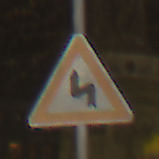
Verkehrszeichen: DoppelkurveZunaechstLinks
Umgebung: Outdoor, Urban
Tageszeit: Night
Wetter: Clear
Licht: Artificial
Jahreszeit: NotSpecified
Kontrast: HighContrast